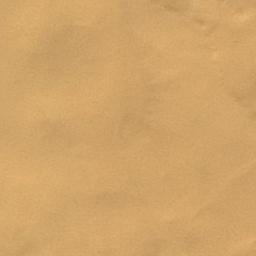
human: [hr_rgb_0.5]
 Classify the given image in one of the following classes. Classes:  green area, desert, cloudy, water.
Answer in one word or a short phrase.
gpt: desert